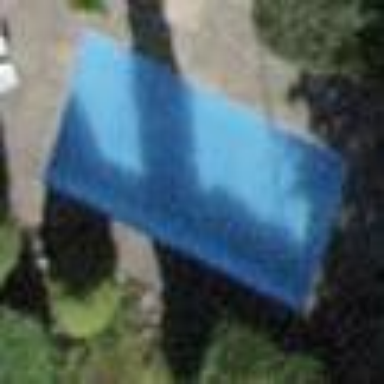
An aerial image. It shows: Swimming pool located in leisure land.